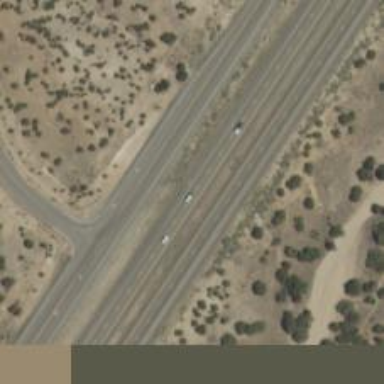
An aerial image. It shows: This image shows trunk highway that functions as expressway.